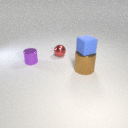
large brown metal cylinder in front of small purple metal cylinder